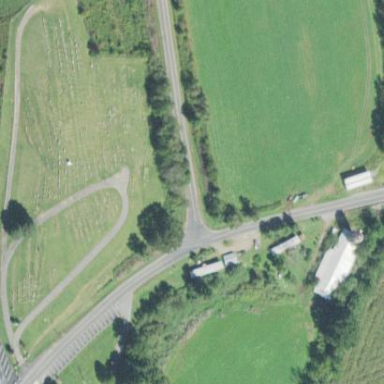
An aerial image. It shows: Cemetery.